Field crop: tomato
Growth stage: 1
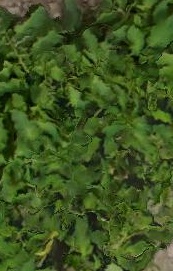
Species: tomato